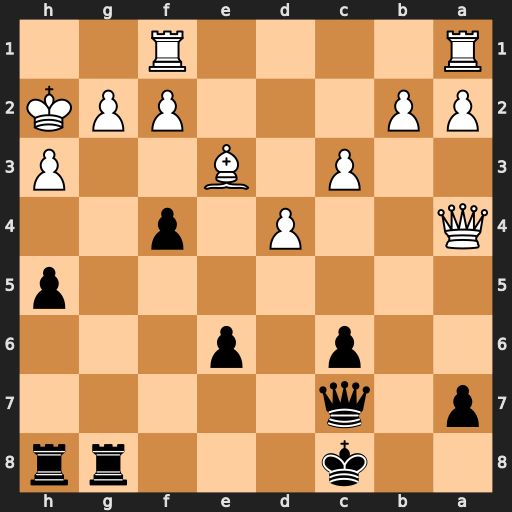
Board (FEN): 2k3rr/p1q5/2p1p3/7p/Q2P1p2/2P1B2P/PP3PPK/R4R2
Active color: b
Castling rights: -
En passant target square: -
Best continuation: f3+ g3 h4 Qa6+ Kd8